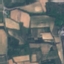
Land use / land cover class: PermanentCrop